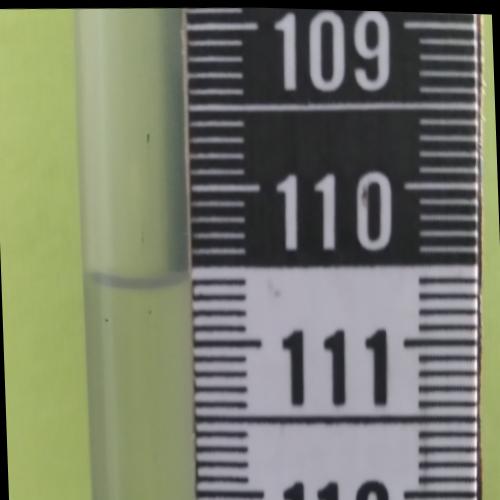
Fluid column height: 110.6 cm